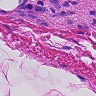
Metastatic tissue present: no